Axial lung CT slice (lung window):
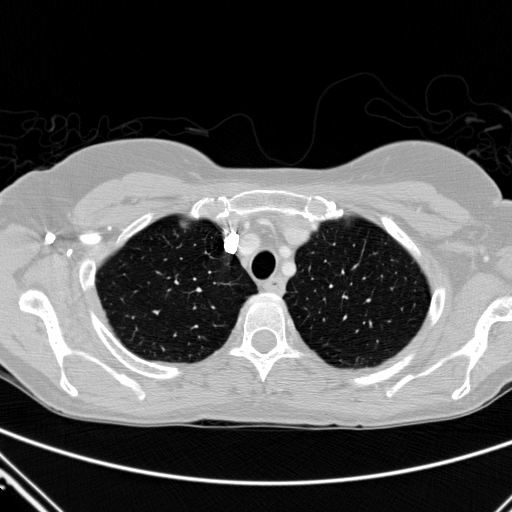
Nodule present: no